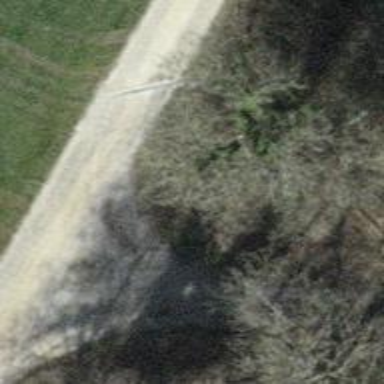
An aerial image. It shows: Culvert tunnel.